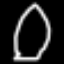
Label: leaf